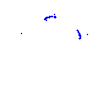
Particle: proton